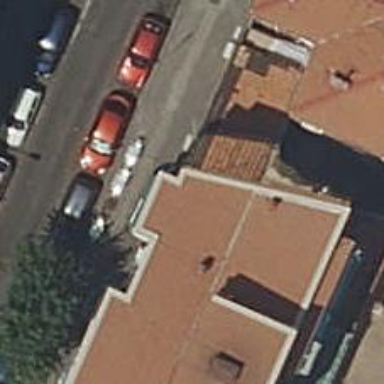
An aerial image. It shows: Cafe.